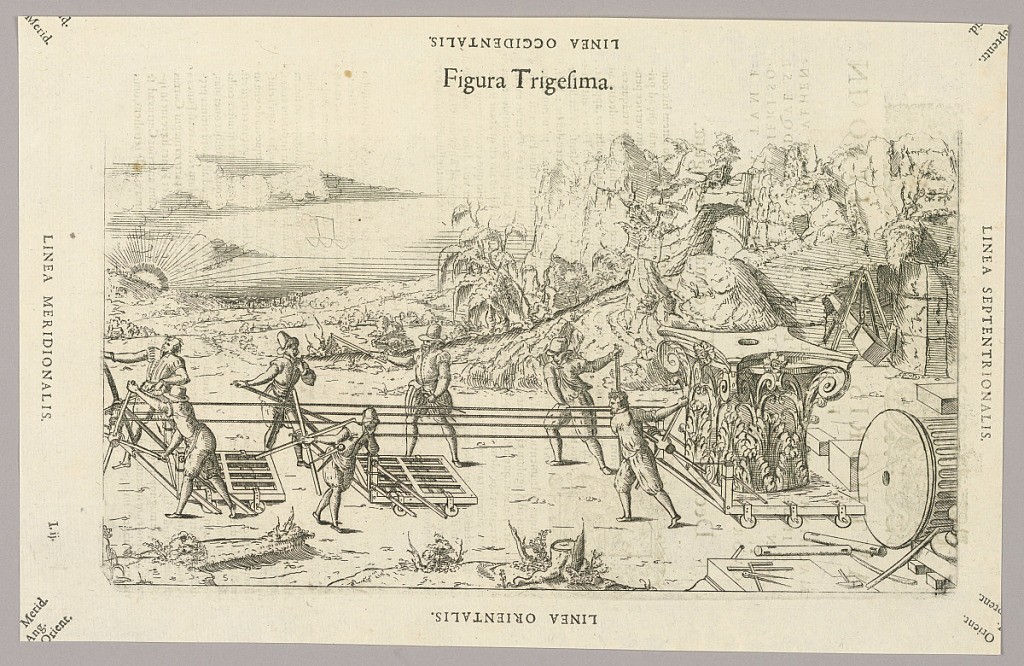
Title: Plate XXX from Theatrum instrumentorum et machinarum
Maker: Julio Paschale
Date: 1582
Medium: Woodcut on paper
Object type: Print
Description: Outdoor quarry scene. A machine for moving marble blocks, using pulleys, and low carts. Seven men at work. A large capital, right. Description in Latin on verso of 1949-152-227.